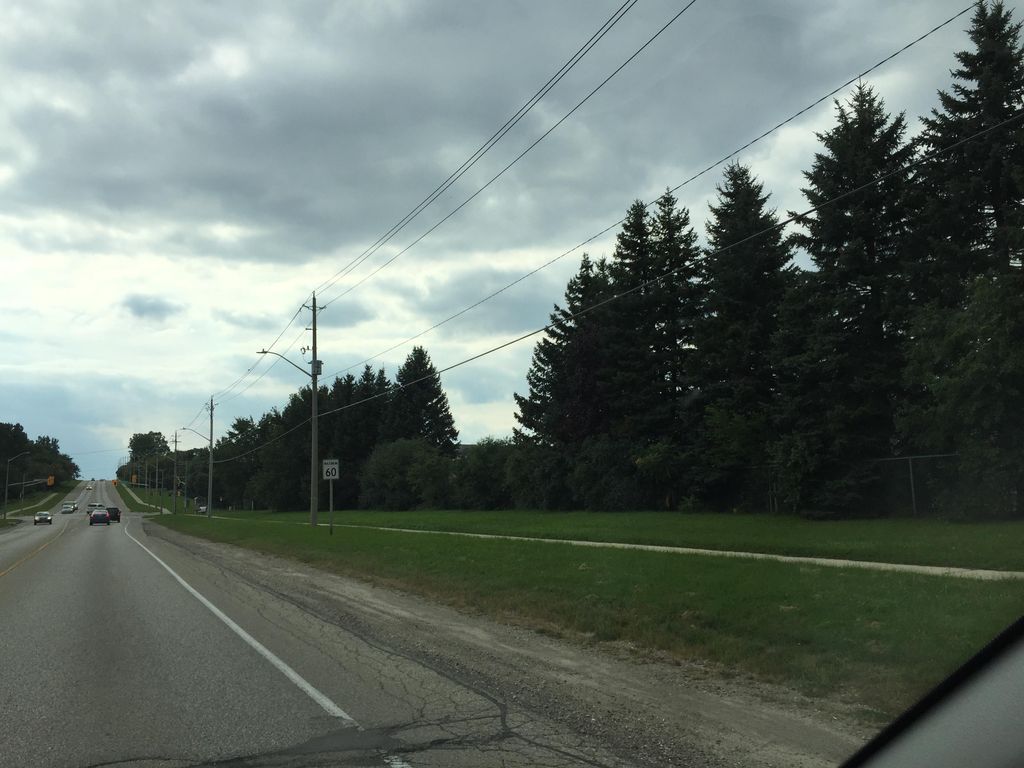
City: kitchener-waterloo